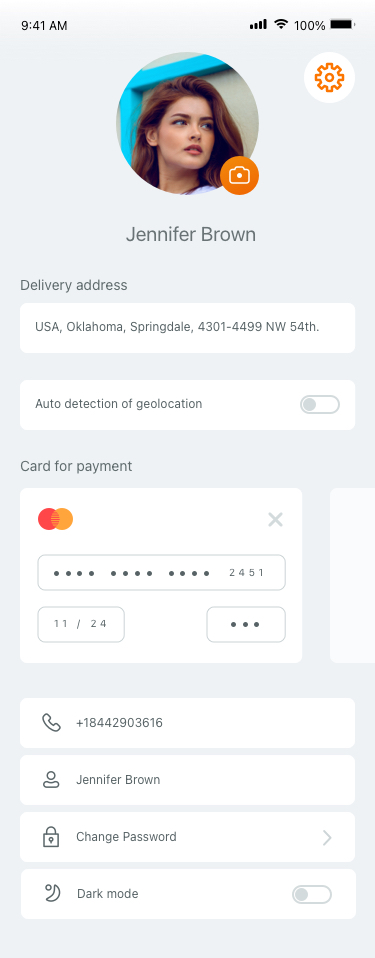
Text in this UI design:
Jennifer Brown
USA, Oklahoma, Springdale, 4301-4499 NW 54th.
Delivery address
2451
11 / 24
Card for payment
Auto detection of geolocation
+18442903616
Jennifer Brown
Change Password
Dark mode
100%
9:41 AM